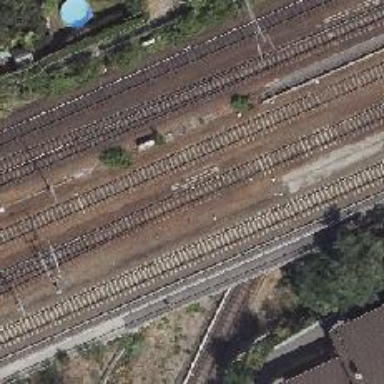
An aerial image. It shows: Railway track with contact line for electrification.